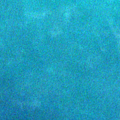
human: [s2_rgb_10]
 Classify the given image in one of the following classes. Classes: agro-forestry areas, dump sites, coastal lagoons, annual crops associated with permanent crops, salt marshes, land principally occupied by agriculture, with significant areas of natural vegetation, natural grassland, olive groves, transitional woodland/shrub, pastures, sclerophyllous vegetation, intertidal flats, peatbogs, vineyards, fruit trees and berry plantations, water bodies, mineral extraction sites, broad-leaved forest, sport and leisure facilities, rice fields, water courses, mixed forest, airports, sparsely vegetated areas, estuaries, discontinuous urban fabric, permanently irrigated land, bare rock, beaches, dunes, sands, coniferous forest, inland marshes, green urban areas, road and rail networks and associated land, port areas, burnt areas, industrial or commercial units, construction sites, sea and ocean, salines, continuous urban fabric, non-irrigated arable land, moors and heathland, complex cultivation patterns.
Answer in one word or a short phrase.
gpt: sea and ocean